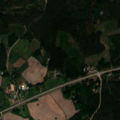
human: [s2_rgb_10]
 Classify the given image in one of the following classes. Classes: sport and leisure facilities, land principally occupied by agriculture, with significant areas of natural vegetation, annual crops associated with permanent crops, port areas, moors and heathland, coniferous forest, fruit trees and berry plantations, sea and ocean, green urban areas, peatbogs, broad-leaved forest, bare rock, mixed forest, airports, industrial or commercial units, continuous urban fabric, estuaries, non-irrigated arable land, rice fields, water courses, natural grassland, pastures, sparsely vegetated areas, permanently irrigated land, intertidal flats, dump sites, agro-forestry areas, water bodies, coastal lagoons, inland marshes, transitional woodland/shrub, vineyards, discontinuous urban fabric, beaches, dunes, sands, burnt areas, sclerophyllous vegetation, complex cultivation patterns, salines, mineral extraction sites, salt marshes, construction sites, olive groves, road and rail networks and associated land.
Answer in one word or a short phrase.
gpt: non-irrigated arable land, land principally occupied by agriculture, with significant areas of natural vegetation, coniferous forest, mixed forest